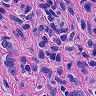
Metastatic tissue present: yes